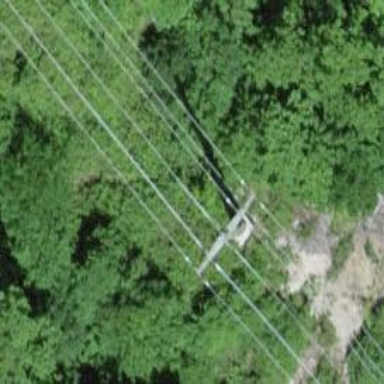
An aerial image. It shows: Power line is depicted.